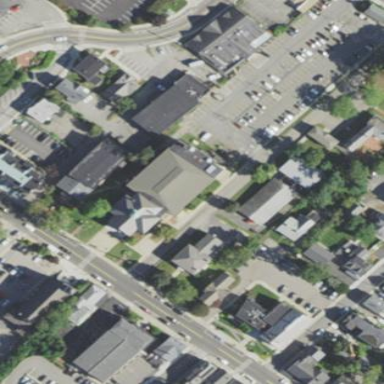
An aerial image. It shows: Arts center housed in building.